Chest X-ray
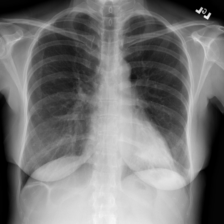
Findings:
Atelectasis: positive
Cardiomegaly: negative
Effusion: negative
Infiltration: positive
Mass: negative
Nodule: negative
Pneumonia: positive
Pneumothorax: negative
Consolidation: negative
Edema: negative
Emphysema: negative
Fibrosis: negative
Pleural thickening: negative
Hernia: negative